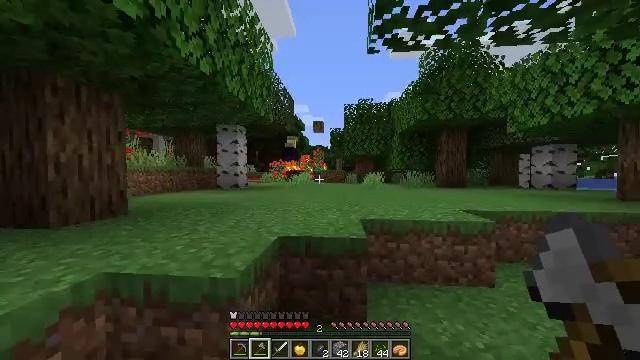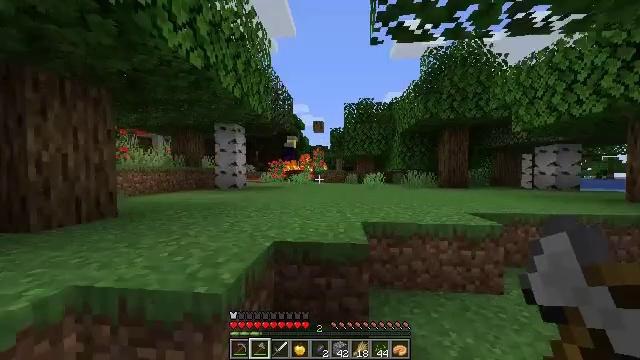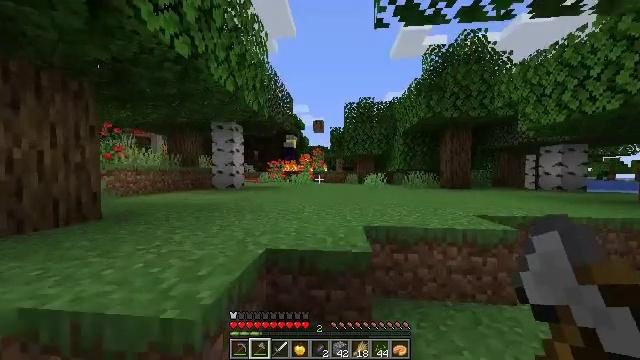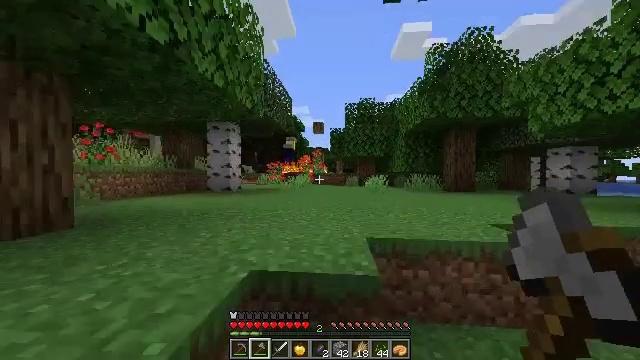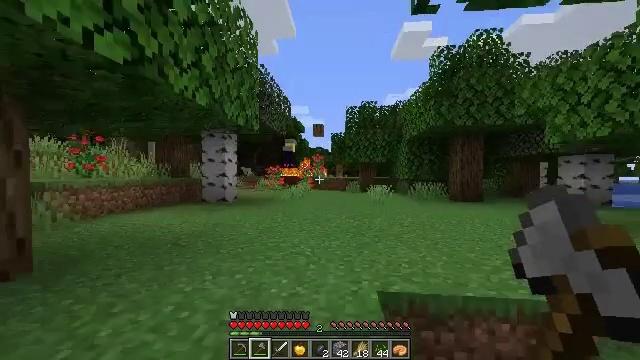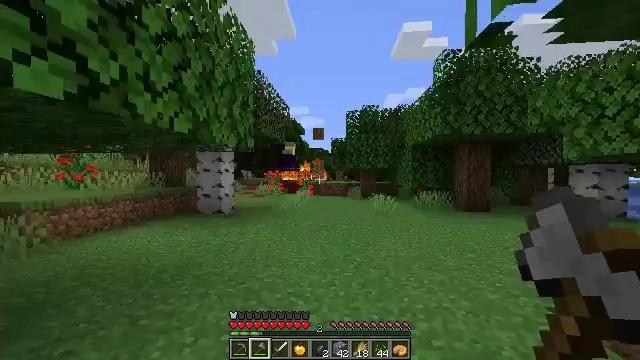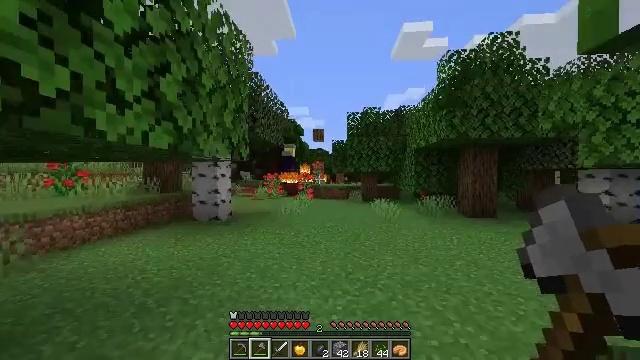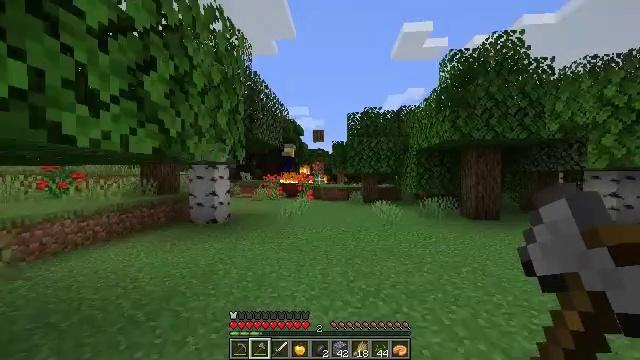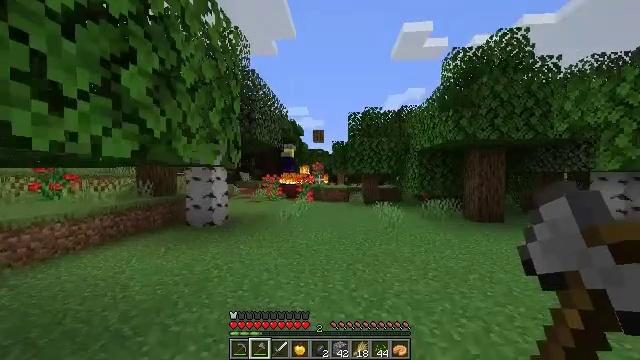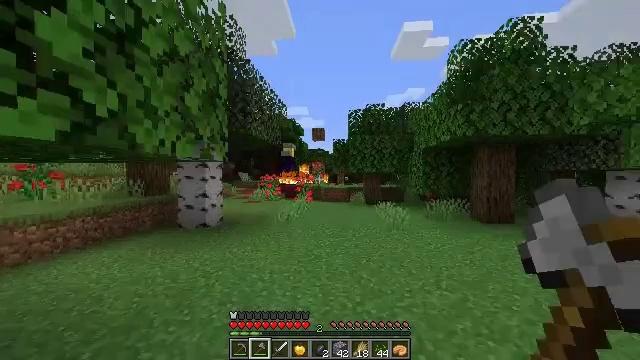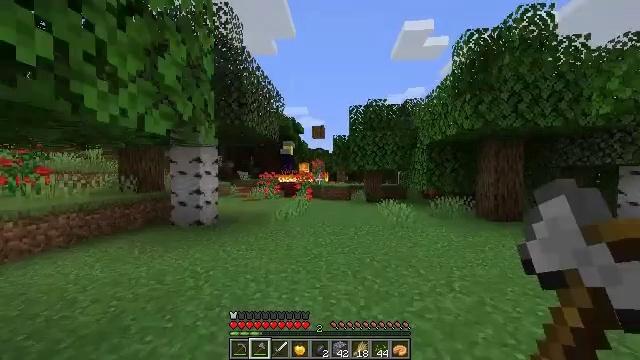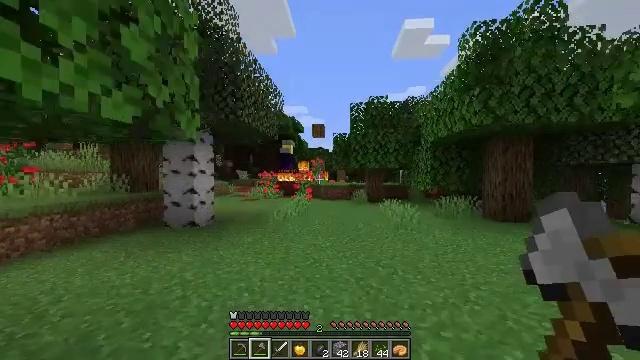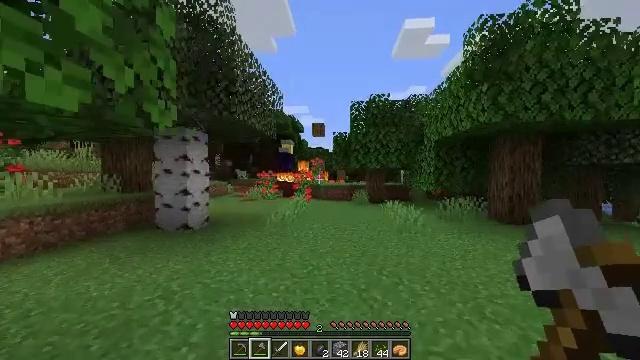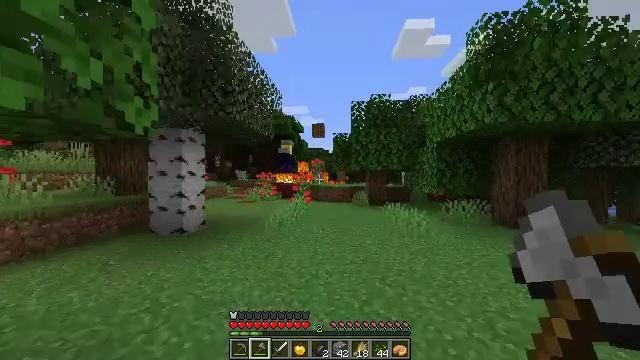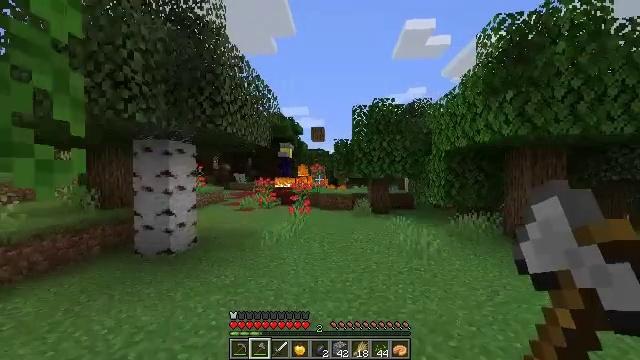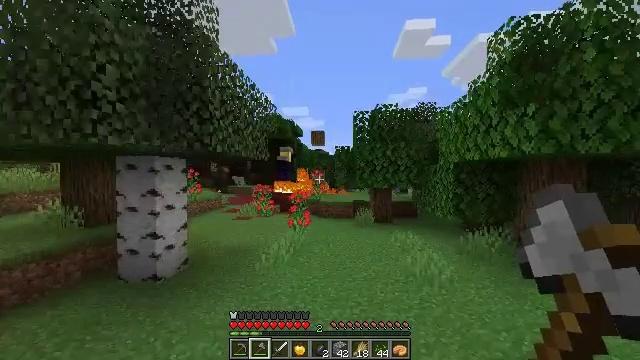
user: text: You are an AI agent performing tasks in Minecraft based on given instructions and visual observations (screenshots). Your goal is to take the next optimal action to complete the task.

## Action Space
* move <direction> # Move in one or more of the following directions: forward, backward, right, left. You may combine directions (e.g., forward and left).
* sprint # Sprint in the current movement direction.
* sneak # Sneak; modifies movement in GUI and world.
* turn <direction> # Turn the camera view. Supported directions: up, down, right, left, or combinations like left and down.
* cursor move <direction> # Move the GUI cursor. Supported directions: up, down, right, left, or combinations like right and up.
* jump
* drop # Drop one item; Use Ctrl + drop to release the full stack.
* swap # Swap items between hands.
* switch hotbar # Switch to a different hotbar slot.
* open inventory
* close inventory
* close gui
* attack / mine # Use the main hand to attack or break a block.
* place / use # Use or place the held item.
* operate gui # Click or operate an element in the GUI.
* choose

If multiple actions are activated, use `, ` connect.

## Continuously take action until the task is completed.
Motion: motion action
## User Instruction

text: Clear the fire from the area.
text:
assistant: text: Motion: move forward
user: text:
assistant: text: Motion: move forward
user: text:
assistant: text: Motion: move forward, jump
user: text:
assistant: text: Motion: move forward, jump
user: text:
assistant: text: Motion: move forward, jump
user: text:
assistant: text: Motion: move forward, jump
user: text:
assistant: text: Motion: move forward, jump
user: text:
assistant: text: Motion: move forward, jump
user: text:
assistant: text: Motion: move forward, jump
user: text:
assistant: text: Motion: move forward, jump
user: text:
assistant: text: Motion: move forward, jump
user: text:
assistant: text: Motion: move forward, jump
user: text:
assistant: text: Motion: move forward, jump
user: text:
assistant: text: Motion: move forward, jump
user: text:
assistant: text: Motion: move forward, jump
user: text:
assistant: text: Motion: move forward, jump
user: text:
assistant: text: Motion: move forward, jump
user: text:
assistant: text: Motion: move forward, jump
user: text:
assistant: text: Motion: move forward, jump
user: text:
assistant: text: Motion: move forward, jump
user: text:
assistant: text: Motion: move forward, jump
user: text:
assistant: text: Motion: move forward, jump
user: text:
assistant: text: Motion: move forward, jump
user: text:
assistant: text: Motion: move forward, jump
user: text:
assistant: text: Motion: move forward, jump
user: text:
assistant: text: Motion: move forward, jump
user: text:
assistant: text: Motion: move forward, jump
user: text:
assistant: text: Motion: move forward, jump
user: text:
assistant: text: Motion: move forward, jump
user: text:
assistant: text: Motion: move forward, jump